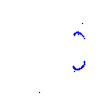
Particle: proton